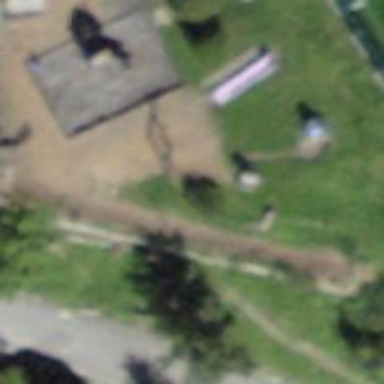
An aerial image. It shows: Playground featuring zipwire.